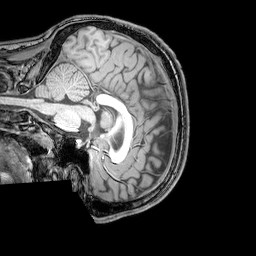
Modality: T1w
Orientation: sagittal
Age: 21
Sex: male
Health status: healthy
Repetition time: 0.081 s
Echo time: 0.037 s